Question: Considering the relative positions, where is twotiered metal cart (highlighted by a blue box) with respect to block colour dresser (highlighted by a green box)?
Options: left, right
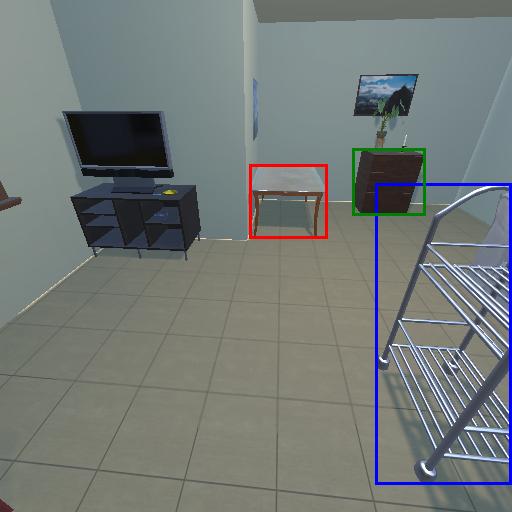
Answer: left